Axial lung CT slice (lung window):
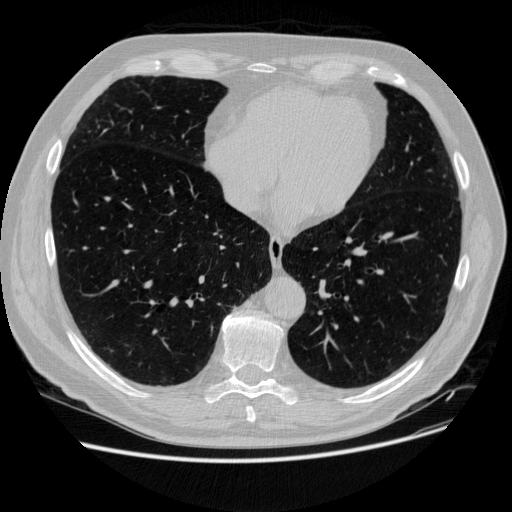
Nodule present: no